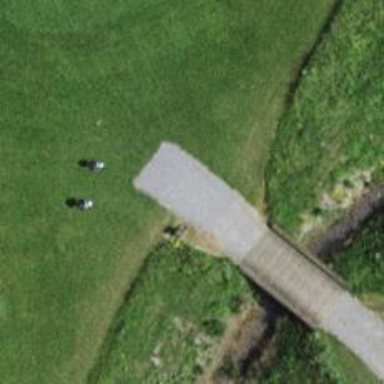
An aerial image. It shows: Golf cartpath that is also road path.